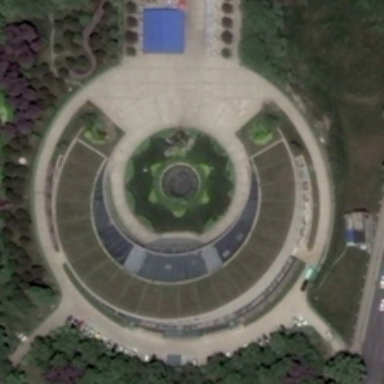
Four green flower beds are in the center of the square .